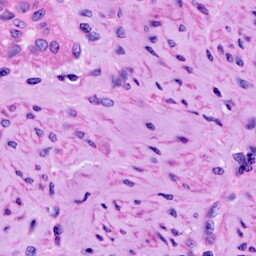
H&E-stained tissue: Cervix